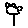
Label: flower